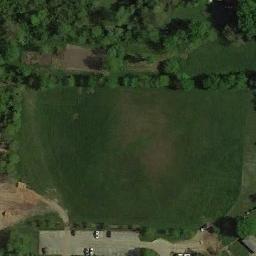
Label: meadow